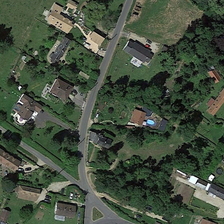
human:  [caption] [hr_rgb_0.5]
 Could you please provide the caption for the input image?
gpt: many buildings and green trees are in a medium residential area .

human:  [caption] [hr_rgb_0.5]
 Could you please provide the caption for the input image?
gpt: many buildings and green trees are in a medium residential area .

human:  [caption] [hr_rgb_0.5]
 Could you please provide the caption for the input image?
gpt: many buildings and green trees are in a medium residential area .

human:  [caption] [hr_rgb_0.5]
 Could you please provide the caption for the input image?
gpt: many buildings and green trees are in a medium residential area .

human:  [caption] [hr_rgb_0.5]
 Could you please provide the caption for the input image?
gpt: many buildings and green trees are in a medium residential area .